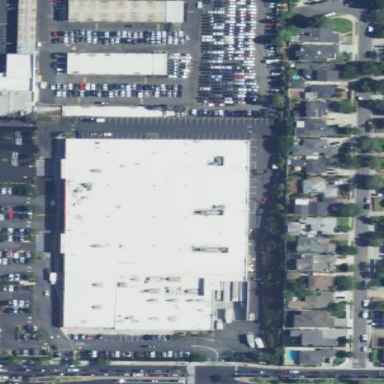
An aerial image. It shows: Commercial building housing department store.